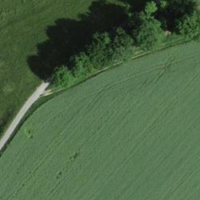
EUNIS habitat code: 25
Species observed at this site:
Teucrium scorodonia